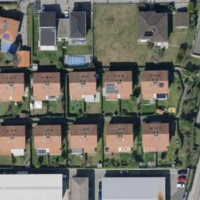
EUNIS habitat code: 54
Species observed at this site:
Plantago major